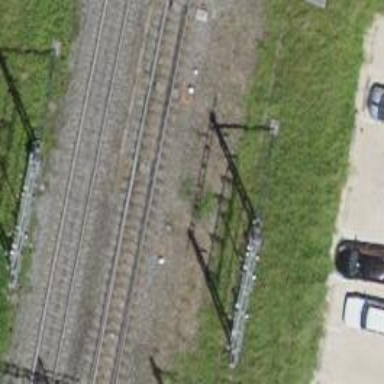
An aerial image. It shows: Single-track railway with electrified contact lines.